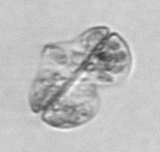
Label: Karenia